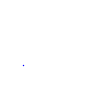
Particle: proton